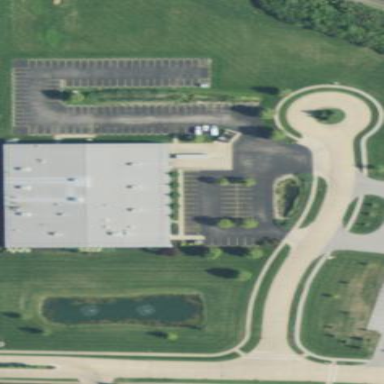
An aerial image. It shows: Industrial building.